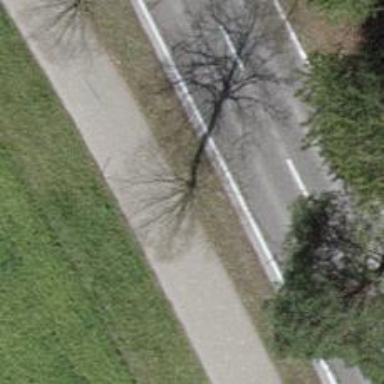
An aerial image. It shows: Urban area featuring tree as natural element.